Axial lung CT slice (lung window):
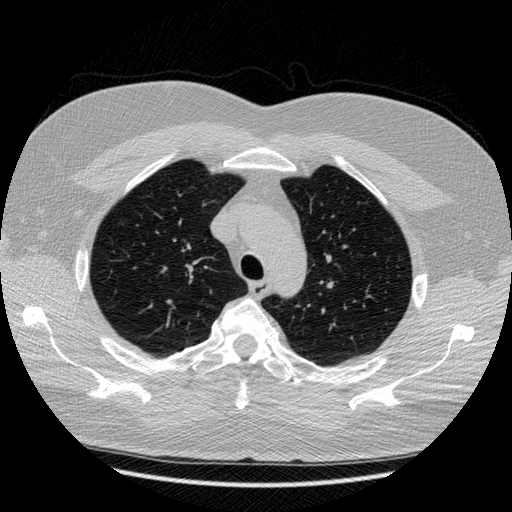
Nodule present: no